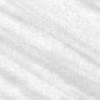
Label: change